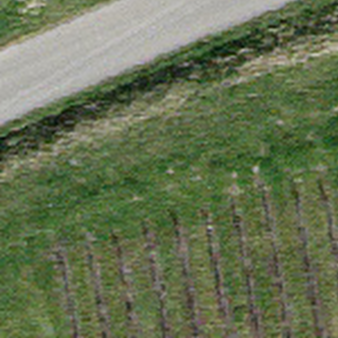
Label: other